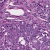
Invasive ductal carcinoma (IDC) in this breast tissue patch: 1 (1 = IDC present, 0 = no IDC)